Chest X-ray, AP view. Patient: 53 years old, sex F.
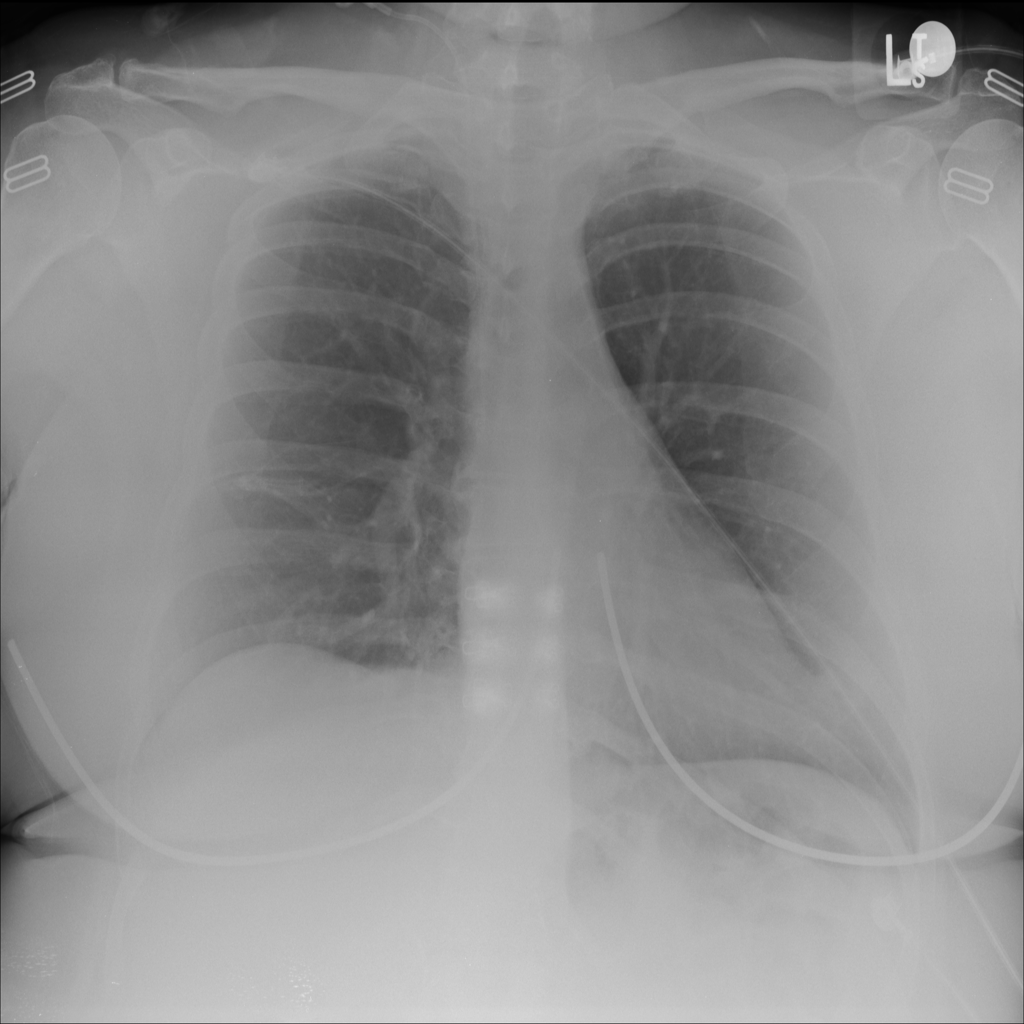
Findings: No Finding